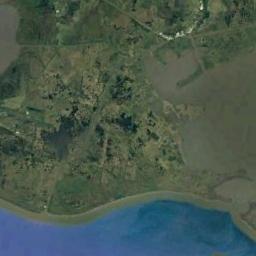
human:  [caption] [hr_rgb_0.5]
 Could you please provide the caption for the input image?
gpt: The wetland consists of green plants, Dry plants and water .

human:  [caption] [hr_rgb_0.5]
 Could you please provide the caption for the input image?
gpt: Many waters of different sizes and shapes are surrounded by wetlands .

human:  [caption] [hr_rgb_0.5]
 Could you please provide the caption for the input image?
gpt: There are several scattered trees in the middle of this wetland .

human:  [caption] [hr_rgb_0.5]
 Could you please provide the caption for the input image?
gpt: There is a large land mixed with green and brown in the river in a wetland .

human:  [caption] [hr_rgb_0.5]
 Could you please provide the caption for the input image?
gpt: The wetland is beside a blue sea .